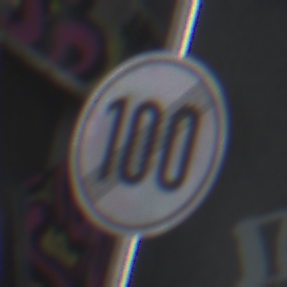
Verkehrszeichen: EndeGeschwindigkeit100
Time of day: Midday
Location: Roofed (Special)
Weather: Overcast
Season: NotSpecified
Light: Natural